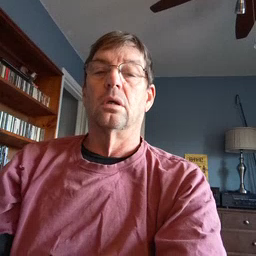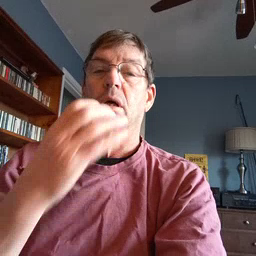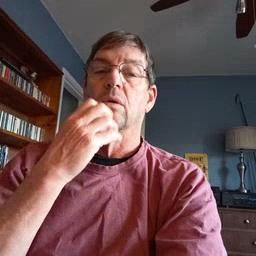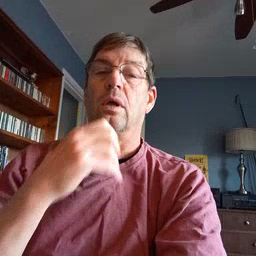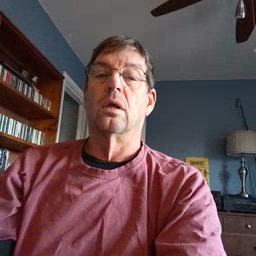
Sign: underwear